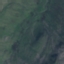
Land use / land cover: HerbaceousVegetation